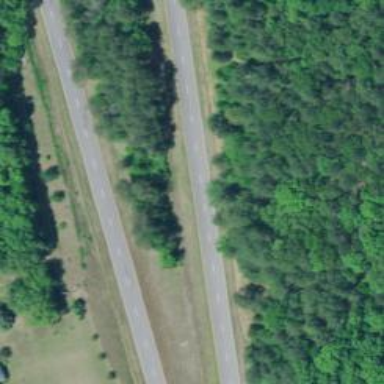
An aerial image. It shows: Primary road with asphalt surface.